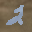
Label: 2